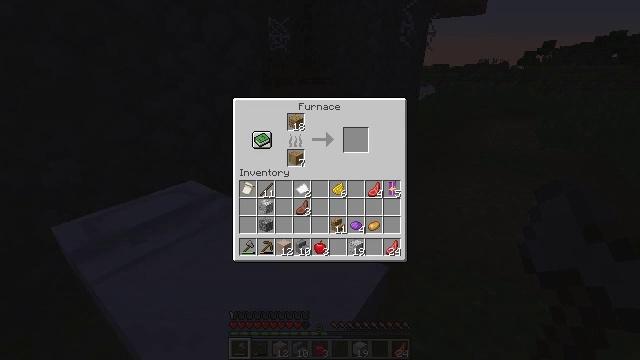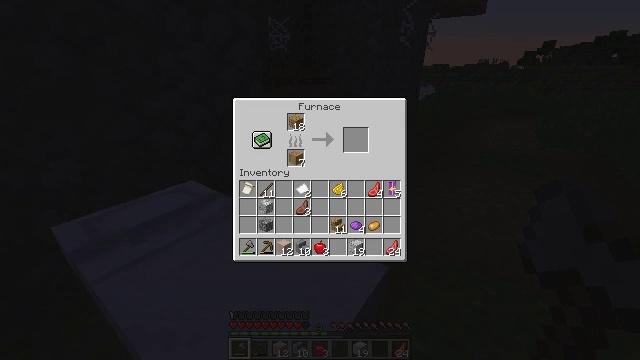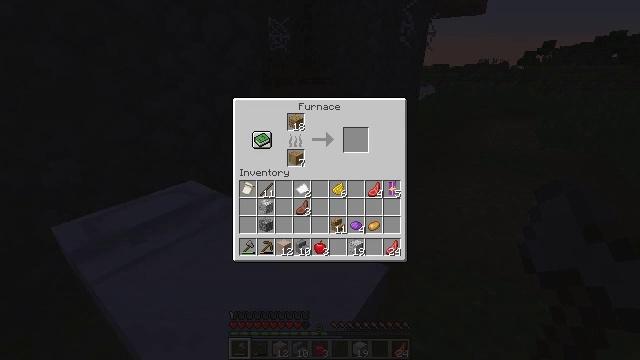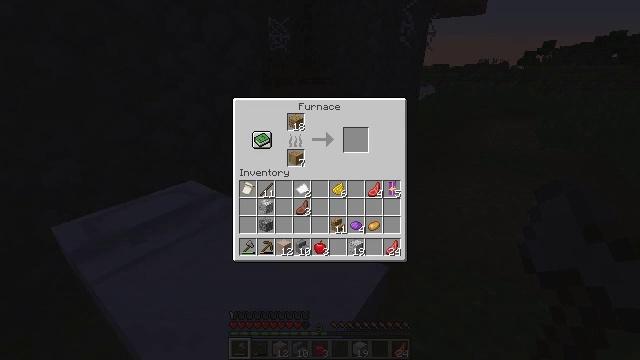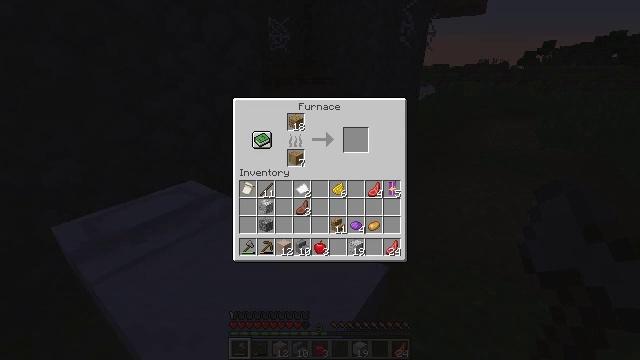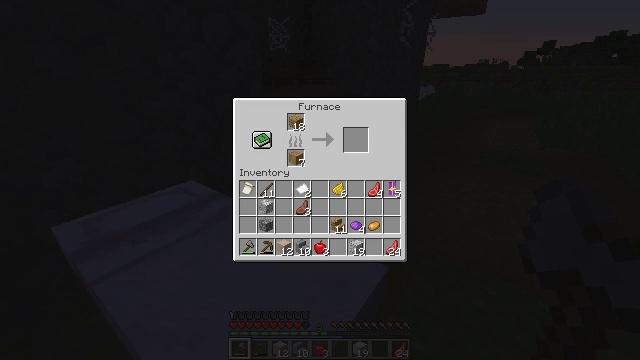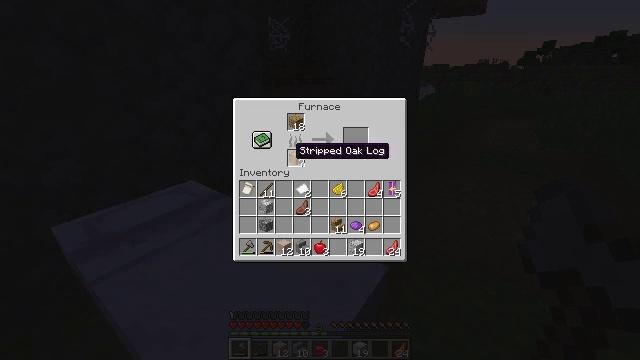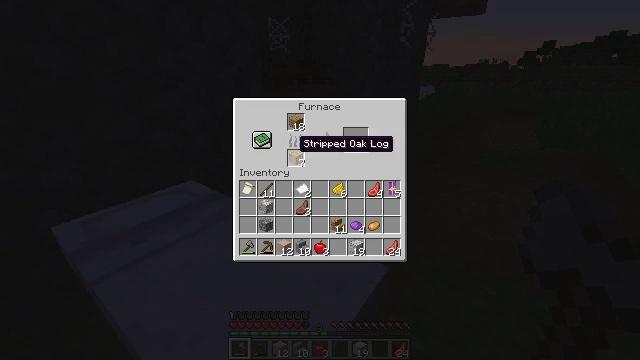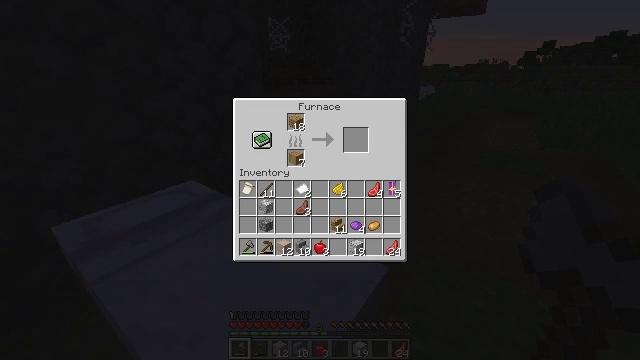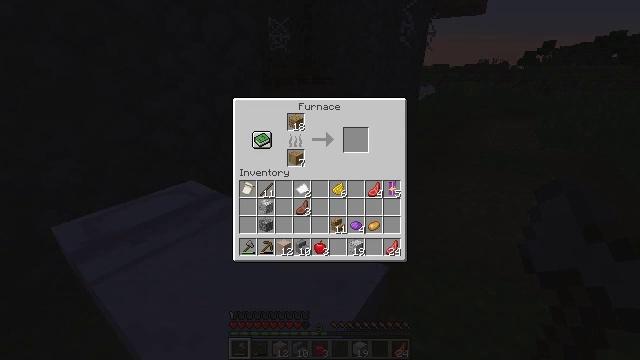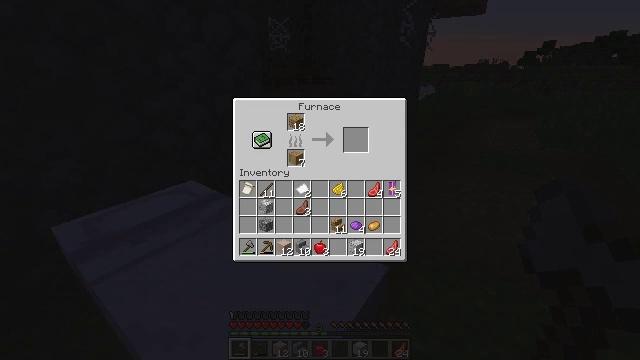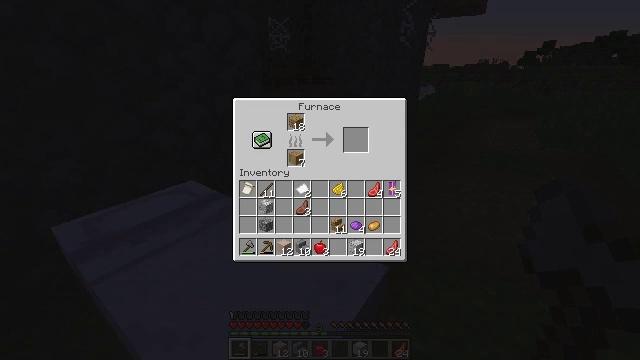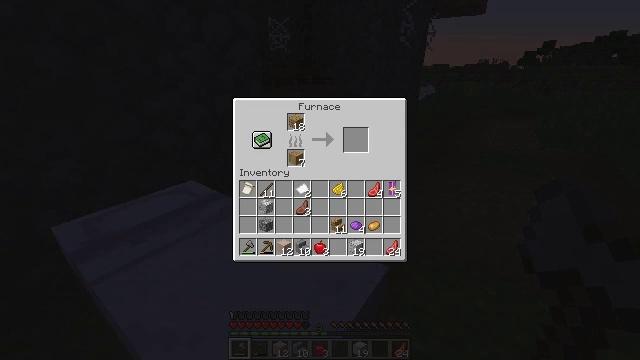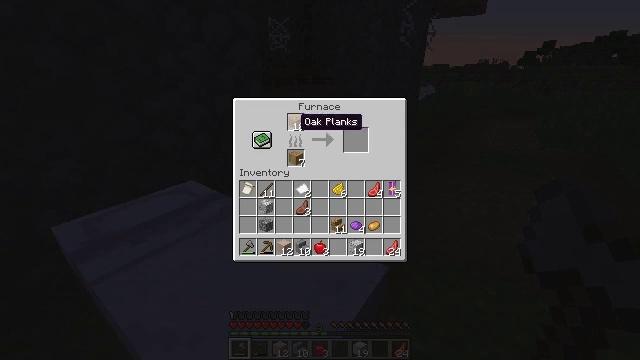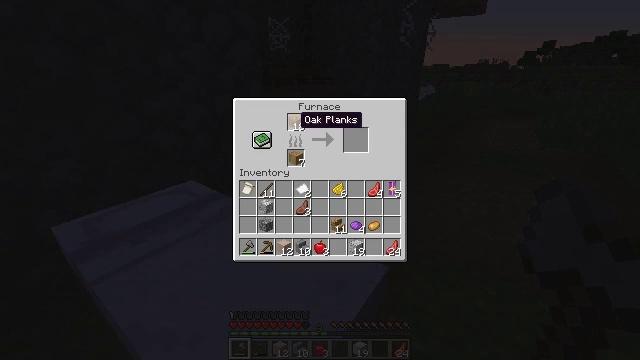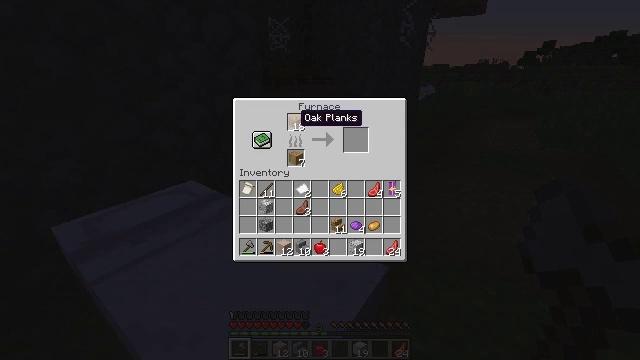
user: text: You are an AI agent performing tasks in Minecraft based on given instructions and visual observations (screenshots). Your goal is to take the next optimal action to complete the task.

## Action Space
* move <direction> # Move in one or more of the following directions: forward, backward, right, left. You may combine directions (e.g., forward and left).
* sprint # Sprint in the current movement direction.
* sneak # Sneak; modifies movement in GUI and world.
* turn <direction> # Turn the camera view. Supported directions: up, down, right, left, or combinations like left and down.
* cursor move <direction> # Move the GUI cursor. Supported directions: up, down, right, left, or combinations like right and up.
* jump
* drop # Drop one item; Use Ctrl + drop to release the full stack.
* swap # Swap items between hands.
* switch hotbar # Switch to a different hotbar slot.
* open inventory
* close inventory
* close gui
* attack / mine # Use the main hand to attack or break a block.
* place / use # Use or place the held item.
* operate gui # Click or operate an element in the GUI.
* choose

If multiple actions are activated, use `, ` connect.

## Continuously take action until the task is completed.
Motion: motion action
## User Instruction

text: craft item air
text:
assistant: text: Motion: no_op
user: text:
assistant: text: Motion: no_op
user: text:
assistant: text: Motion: no_op
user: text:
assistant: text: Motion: cursor move right
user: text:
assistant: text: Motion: cursor move right and down
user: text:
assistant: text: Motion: no_op
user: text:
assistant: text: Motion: cursor move up
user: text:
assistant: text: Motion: cursor move up
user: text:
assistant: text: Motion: no_op
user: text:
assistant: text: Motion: no_op
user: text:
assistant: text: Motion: no_op
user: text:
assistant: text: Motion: sneak
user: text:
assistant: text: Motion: sneak
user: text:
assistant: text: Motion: sneak
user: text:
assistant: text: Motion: sneak
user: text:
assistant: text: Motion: sneak
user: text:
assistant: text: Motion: sneak
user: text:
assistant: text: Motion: sneak
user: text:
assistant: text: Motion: sneak
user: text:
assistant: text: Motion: sneak
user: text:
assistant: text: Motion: sneak
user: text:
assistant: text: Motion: sneak
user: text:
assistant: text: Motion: sneak, cursor move down
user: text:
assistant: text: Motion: cursor move down
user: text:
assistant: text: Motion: no_op
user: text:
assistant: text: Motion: no_op
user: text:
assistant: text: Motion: no_op
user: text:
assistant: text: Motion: no_op
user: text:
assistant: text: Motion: no_op
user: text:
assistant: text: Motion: no_op